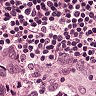
Metastatic tissue present: yes